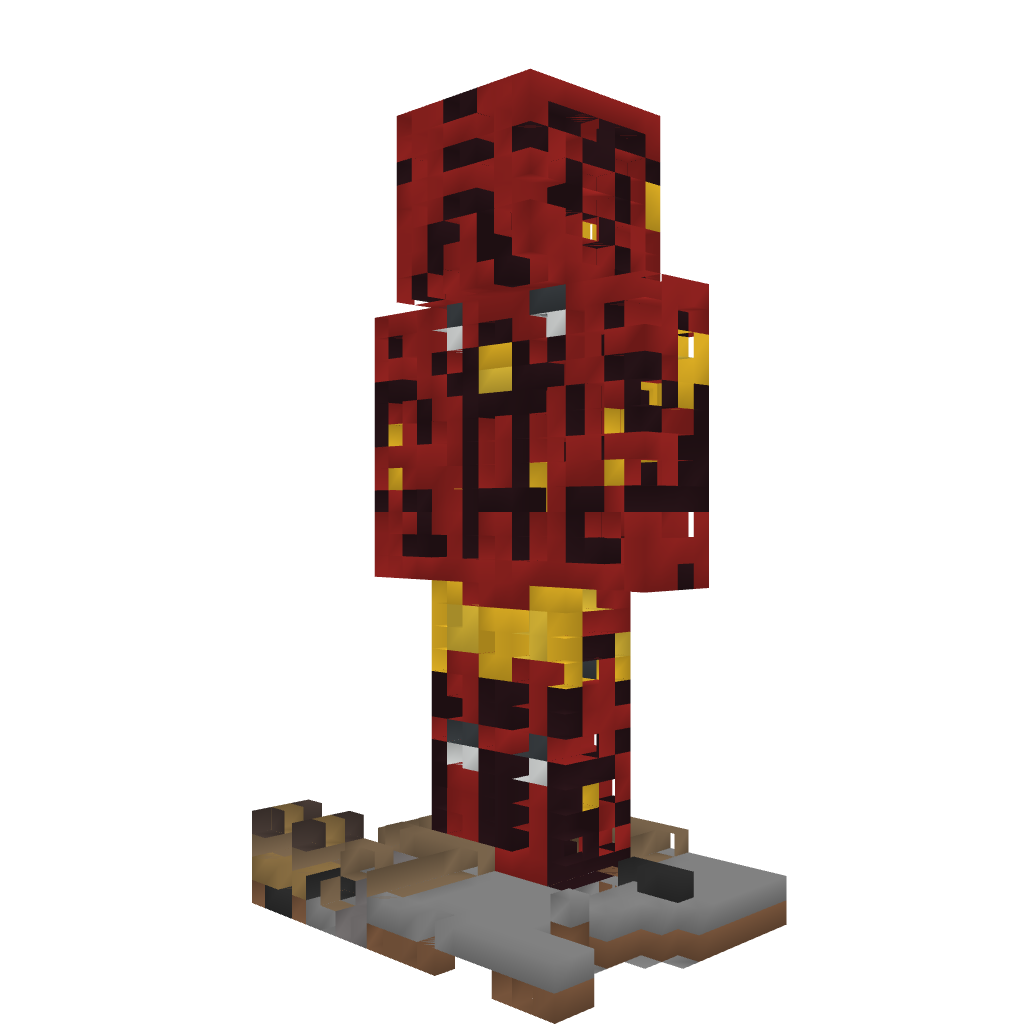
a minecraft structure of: Ironman Statue